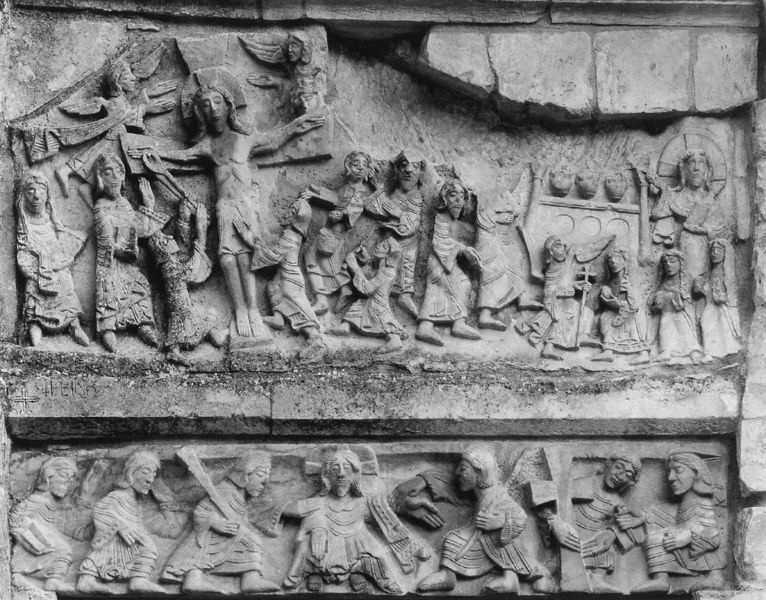
Titel: Portalrelief
Standort: Monte Sant’ Angelo, S. Giovanni in Tumba (EU - I - Apulien)
Schlagwörter: hand, menschen, engel, krug, relief, kreuz, sandstein, jesus, christentum, glorie